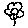
Label: flower